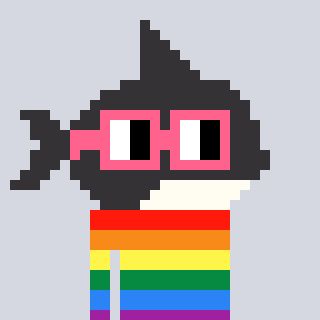
a pixel art character with square pink glasses, a orca-shaped head and a slimegreen-colored body on a cool background